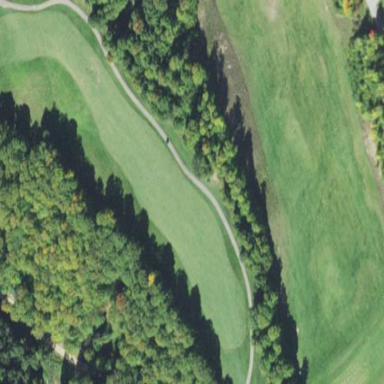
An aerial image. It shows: Area with grass used as rough in golf course.